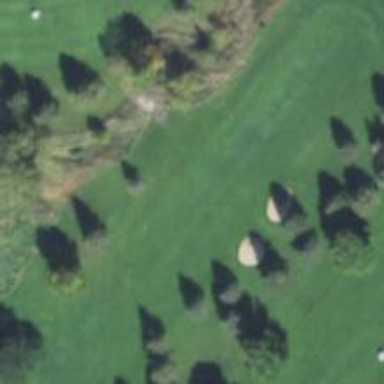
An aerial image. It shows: Golf fairway surrounded by grass.